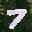
Label: 7